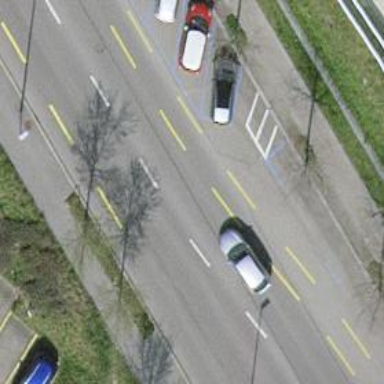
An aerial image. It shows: Secondary road with exclusive cycle lane on both sides. The road surface is asphalt.